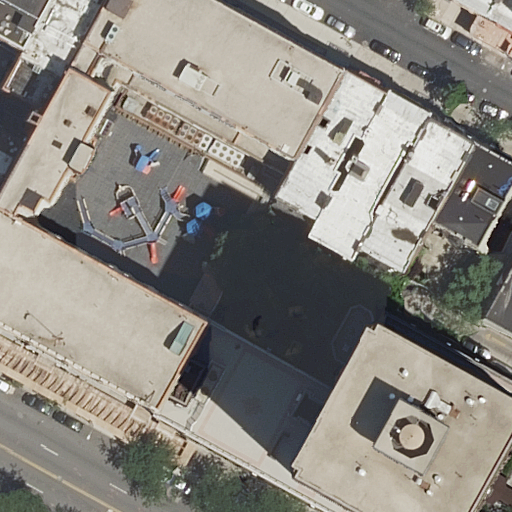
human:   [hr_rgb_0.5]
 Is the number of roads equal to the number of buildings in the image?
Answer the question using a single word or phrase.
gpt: no

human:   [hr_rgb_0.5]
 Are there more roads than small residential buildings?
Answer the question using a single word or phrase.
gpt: no

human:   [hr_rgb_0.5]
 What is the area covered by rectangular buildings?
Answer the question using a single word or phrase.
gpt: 610m2

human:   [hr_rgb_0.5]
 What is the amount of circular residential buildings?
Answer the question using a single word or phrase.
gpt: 0

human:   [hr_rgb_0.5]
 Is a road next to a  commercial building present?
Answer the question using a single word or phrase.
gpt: no

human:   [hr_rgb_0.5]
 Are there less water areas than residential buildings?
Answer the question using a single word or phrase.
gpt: yes

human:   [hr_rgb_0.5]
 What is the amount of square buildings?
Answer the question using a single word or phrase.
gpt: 0

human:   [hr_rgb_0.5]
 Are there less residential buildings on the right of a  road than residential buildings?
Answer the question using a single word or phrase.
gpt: yes

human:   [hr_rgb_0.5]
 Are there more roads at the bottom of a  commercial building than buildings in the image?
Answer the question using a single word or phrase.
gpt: no

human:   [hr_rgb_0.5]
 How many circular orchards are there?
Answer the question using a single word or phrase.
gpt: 0

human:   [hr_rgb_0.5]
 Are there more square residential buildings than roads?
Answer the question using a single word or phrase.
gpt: no

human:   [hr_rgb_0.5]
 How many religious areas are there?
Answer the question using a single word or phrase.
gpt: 0

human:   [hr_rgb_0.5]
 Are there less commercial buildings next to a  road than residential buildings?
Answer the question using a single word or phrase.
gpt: yes

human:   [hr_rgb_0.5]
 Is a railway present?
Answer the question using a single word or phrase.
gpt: no

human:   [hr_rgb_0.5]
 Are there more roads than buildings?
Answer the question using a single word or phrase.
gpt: no

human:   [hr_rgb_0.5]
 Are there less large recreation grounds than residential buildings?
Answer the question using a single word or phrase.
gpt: yes

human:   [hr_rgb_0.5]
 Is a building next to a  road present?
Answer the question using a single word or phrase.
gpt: yes

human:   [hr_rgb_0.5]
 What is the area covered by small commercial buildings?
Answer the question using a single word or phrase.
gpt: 0m2

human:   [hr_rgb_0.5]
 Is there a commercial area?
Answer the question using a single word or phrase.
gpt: no

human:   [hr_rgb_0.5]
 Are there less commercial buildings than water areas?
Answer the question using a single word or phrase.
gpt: no

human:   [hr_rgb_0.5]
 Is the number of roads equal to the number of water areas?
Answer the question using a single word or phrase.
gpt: no

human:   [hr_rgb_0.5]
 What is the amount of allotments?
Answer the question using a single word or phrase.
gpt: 0

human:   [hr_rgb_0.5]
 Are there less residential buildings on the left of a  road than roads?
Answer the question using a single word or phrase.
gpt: no

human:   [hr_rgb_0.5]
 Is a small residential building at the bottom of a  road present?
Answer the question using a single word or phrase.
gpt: yes

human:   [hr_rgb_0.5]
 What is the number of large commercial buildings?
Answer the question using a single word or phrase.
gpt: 0

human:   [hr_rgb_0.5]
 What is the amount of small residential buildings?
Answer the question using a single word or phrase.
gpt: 6

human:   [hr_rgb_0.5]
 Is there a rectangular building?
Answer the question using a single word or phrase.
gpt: yes

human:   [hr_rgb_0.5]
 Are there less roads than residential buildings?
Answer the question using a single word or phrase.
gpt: yes

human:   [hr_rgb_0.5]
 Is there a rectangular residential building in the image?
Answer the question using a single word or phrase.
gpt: yes

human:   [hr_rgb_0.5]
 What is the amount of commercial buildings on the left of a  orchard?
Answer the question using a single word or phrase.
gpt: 0

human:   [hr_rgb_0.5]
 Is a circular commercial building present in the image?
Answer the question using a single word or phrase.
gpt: no

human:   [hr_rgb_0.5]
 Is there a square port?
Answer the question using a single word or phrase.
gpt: no

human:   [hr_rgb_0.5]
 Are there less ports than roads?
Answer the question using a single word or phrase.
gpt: yes

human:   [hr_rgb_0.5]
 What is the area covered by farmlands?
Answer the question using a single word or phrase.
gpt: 0m2

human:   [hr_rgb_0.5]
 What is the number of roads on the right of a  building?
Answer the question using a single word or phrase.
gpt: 1

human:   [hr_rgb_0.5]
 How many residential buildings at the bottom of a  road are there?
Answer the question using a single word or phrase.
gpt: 8